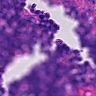
Metastatic tissue present: no